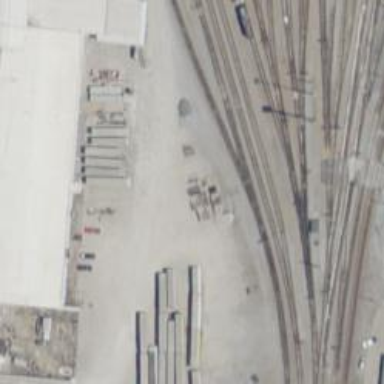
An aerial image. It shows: Railway yard.